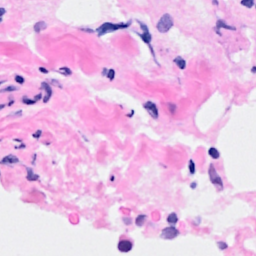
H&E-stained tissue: Breast